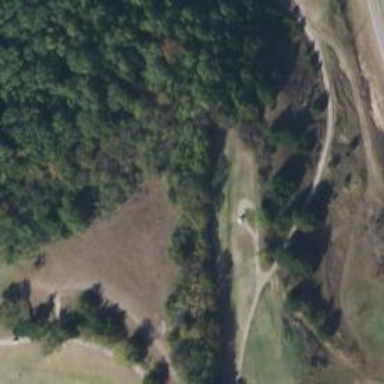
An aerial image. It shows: Golf hole.